Question: First of, I don't understand this language - so my apologies if this is not Hindi or Thai!
Now, if you take a close look at the two textfield examples below, I highlighted the characters to focus on.
In the first picture (top), the last character on line 1 is .
See for yourself (photo zoomed-in for illustration purposes):

However the character in the second picture (bottom), shows that after shrinking the TextField by a pixel or two will "shift" the accent character to the next line combined with an looking character.
What causes this accent to shift on the next line? And how can it be displayed correctly?
- - -
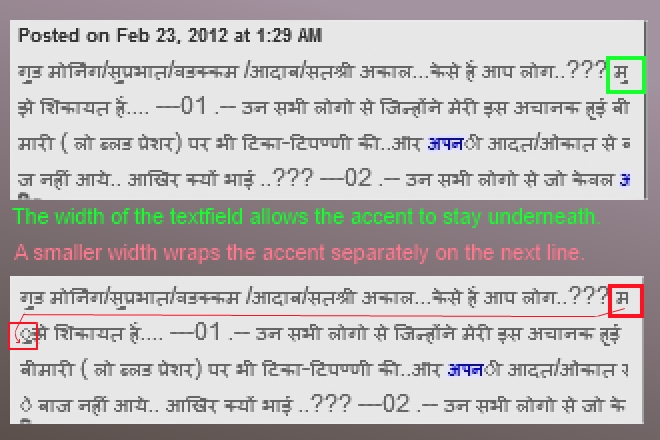
Answer: This is Hindi. The "o looking character" is the placeholder used when a Hindi diacritic is displayed without a letter to put it on. They could just display the diacritic over empty space like ', but for some reason they prefer a circle to represent the character that should be there.
The problem is related to how diacritics are written for Hindi. To make it easier to understand, I will use a European accented letter for my example, the letter e. There are two possibilities:
1. e can be one character. If you hit backspace, the entire character disappears.
2. e can be two characters, e and ', where the ' contains placement information so that the result looks like e rather than e'. If you hit backspace, only the diacritic disappears and you have to hit backspace again to remove the e.
For European languages, you don't generally see 2). For Thai, both 1) and 2) are in use (which creates a problem for search because one-character e doesn't match two-character e). For Hindi, there are too many diacritics and possible combinations, so only 2) exists.
So, since you have two characters rather than one, the only solution is to write own line-break code. This would also give you the opportunity to prevent line-breaks occurring in the middle of the wor
d, which is never nice.